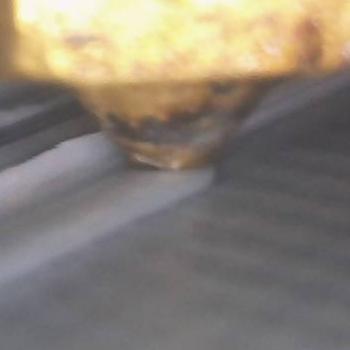
Flow rate: 188%